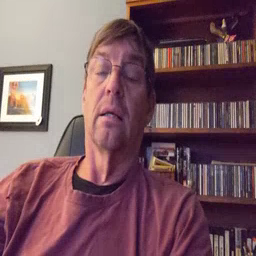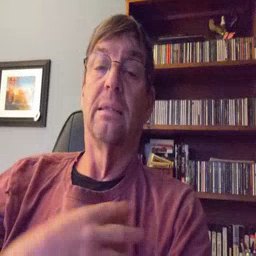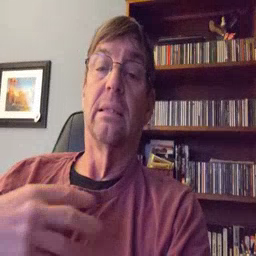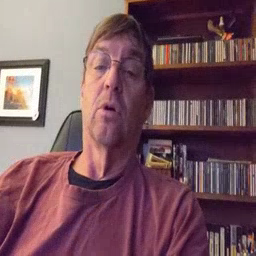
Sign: zebra